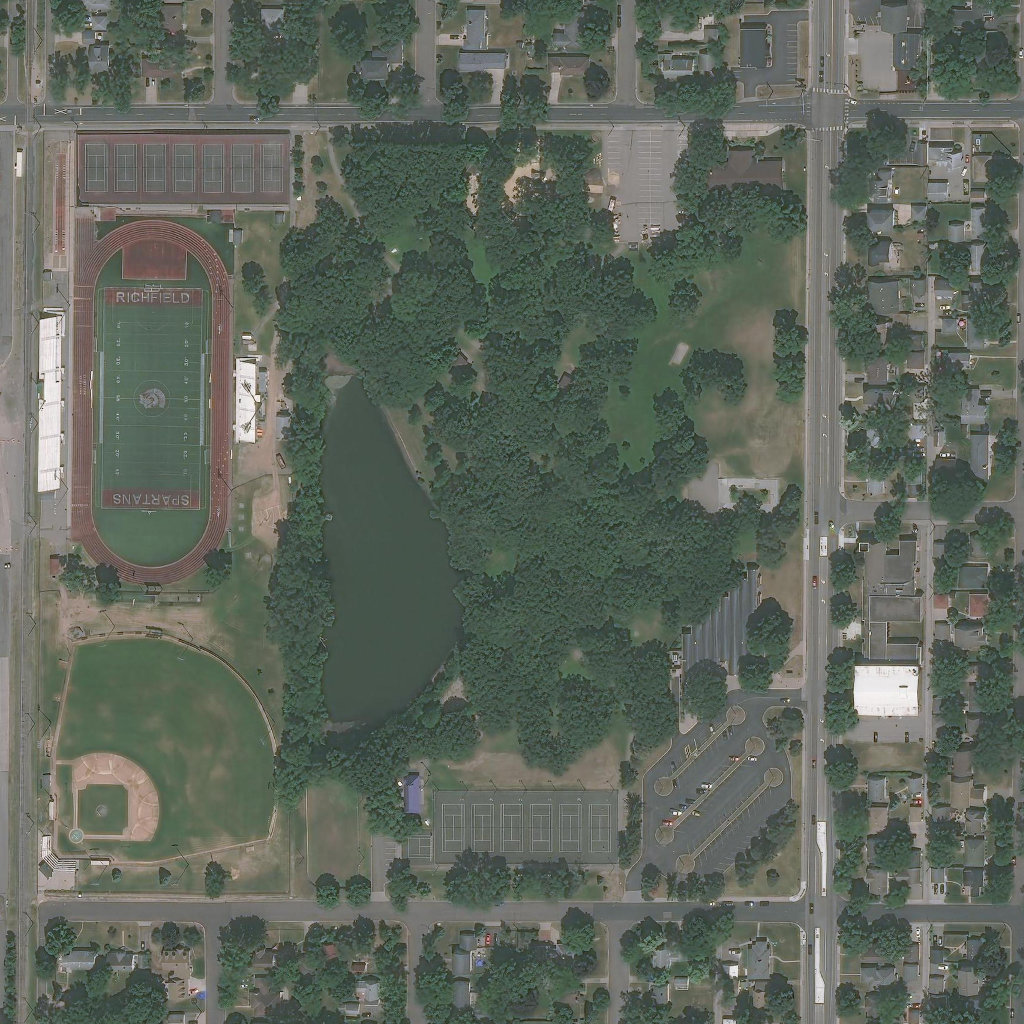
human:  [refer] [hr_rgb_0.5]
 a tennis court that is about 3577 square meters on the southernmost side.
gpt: <box>[[39, 77, 60, 84, 0]]</box>

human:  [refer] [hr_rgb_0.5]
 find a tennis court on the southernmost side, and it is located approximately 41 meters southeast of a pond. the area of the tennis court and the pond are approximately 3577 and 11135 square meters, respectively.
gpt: <box>[[39, 77, 60, 84, 0]]</box>